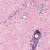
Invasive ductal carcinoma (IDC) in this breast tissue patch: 0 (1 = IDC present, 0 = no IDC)